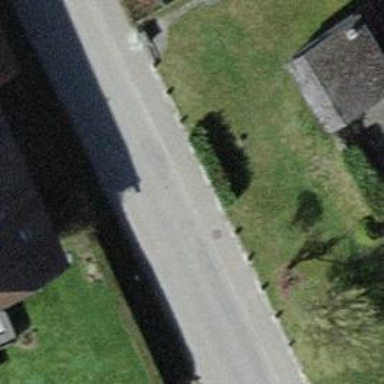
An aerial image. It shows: Hedge acting as barrier.